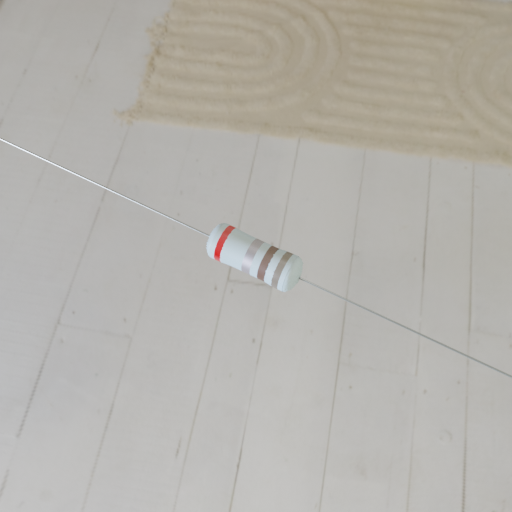
Resistor colour bands (in order): red, silver, brown, gray